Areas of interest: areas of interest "Commercial service"
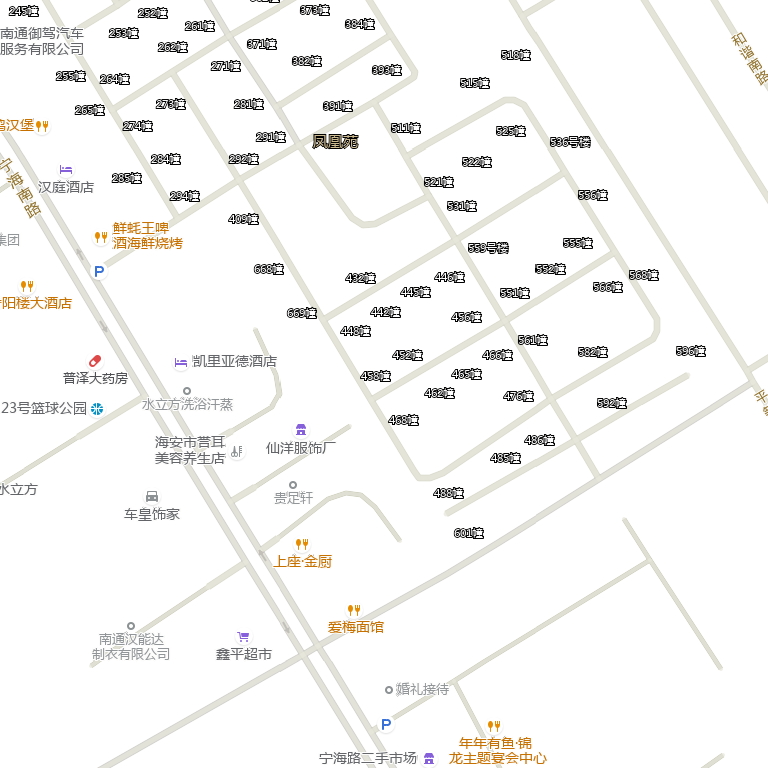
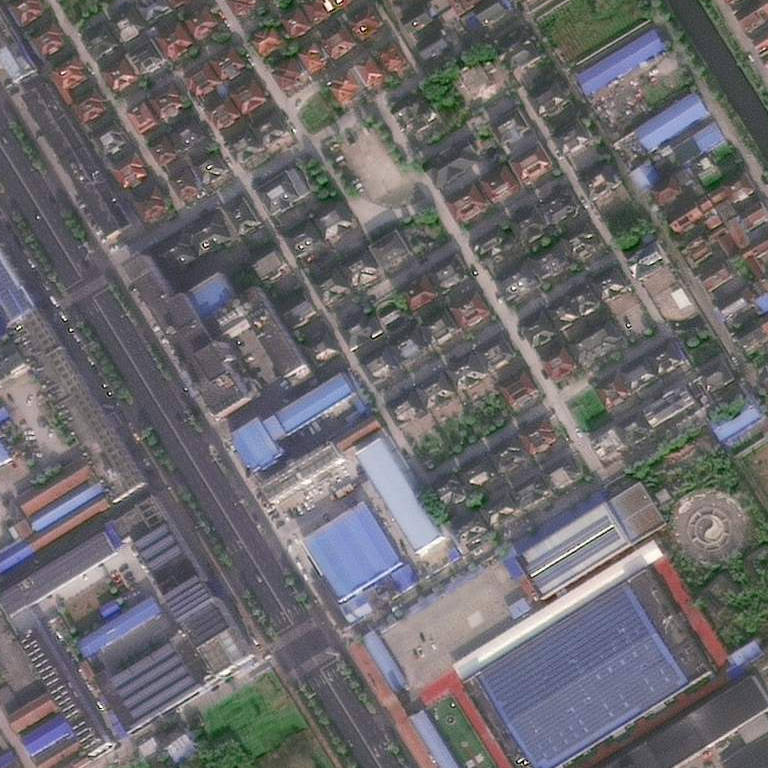